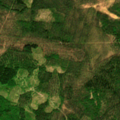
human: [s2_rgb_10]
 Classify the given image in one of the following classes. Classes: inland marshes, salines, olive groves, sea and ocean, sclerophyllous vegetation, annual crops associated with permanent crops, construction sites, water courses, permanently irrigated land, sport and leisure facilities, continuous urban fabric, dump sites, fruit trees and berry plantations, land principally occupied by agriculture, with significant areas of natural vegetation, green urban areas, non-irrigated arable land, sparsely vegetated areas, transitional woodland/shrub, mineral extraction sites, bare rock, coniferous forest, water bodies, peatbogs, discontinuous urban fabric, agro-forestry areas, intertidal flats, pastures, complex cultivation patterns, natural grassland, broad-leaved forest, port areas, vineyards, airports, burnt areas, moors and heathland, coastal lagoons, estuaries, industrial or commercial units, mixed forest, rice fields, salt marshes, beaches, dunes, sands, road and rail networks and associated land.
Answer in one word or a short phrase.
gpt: coniferous forest, mixed forest, transitional woodland/shrub